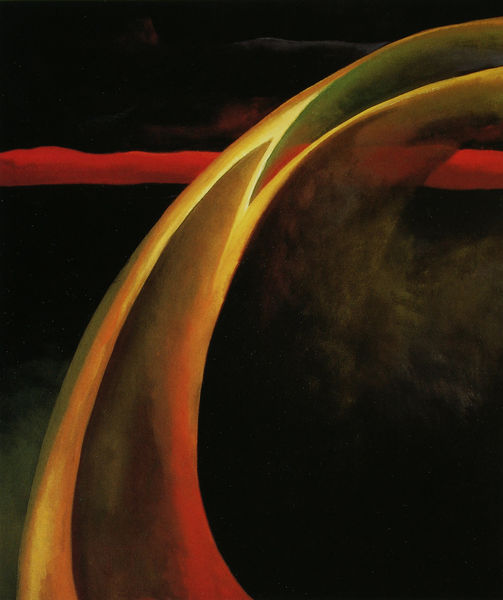
Titel: Orange and Red Streak
Künstler: Georgia O'Keeffe
Standort: Philadelphia (Pennsylvania)
Institution: Philadelphia Museum of Art
Schlagwörter: dunkel, gemälde, himmel, wolken, gelb, grün, landschaft, ausschnitt, bewegung, grau, hell, licht, orange, schwarz, rot, malerei, bild, öl, horizont, qualm, rauch, dunkelheit, gold, kontrast, rechts, kreis, schnell, schweif, welle, wellen, bogen, moderne, abstrakt, modern, dunst, formen, nebel, sonnenuntergang, linien, sturm, streifen, abstraktion, surrealismus, futurismus, lichtstrahl, linie, form, gefälle, hell-dunkel, staub, kurve, zickzack, schein, horizontal, ungegenständlich, planet, weltall, vorne, schwimmbad, komet, o'eeffe, georgia o'eeffe, georgia o'keefe, komett, kurevn, murmelbahn, rutsche, spurwechsel